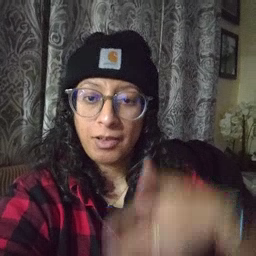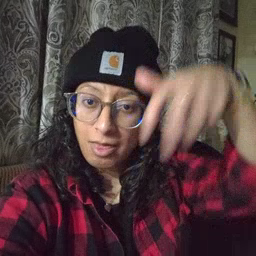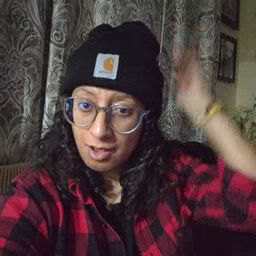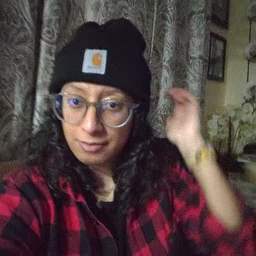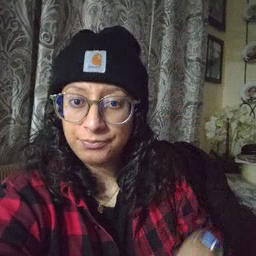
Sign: lion